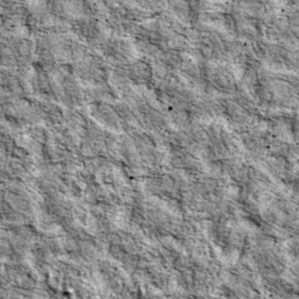
Label: non_frost